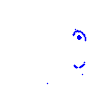
Particle: kaon